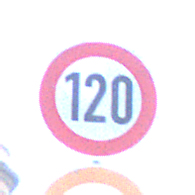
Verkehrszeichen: Geschwindigkeit120
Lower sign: Ueberholverbot
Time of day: SunriseSunset
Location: Outdoor (Urban)
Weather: PartlyCloudy
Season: NotSpecified
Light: Natural